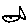
Label: fish